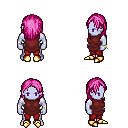
a pixel art fantasy rpg character, male body template, dark elf, purple skin, maroon tunic, red pants, pink long hairstyle, bracelets, gold boots, four views (front, back, left, right), 2x2 character sprite sheet, small pixel art, hard edges, no anti-aliasing